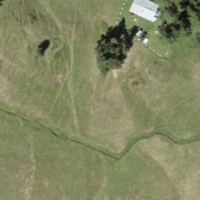
EUNIS habitat code: 24
Species observed at this site:
Cephalanthera rubra
Zygaena lonicerae